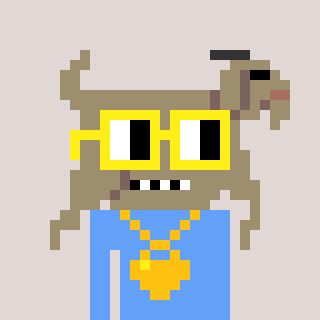
a pixel art character with square yellow glasses, a goat-shaped head and a blue-colored body on a warm background